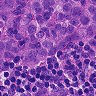
Metastatic tissue present: yes